Question: I am developing and tableView in which in each row I have to display the click counter and row number.Each cell must have an initial click counter value of 0 when application is initialized. Then increment the click counter value within a cell whenever a user clicks on the cell.
I have take 26 fixed rows. I have taken tableData.plist file as in the attached image.
I am initializing the self.dataArray with the plist .
Now I want to do implementation in the didSelectRowAtIndexPath delegate method,if any row is tapped that row's click counter should increment.
'''
- (void)viewDidLoad {
[super viewDidLoad];
NSString *path = [[NSBundle mainBundle] pathForResource:@"tableData" ofType:@"plist"];
self.dataArray = [NSMutableArray arrayWithContentsOfFile:path];//array initialized with plist
}
- (NSInteger)tableView:(UITableView *)tableView numberOfRowsInSection:(NSInteger)section
{
return [self.dataArray count];
}
- (UITableViewCell *)tableView:(UITableView *)tableView cellForRowAtIndexPath:(NSIndexPath *)indexPath
{
static NSString *kCustomCellID = @"MyCellID";
UILabel *label1 = [[UILabel alloc] initWithFrame:CGRectMake(160.0f, 2.0f, 30.0f, 20.0f)];//label for rowid
UILabel *label2 = [[UILabel alloc] initWithFrame:CGRectMake(160.0f, 24.0f, 30.0f, 30.0f)];//label for counter
label2.textColor = [UIColor grayColor];
UITableViewCell *cell = (UITableViewCell *)[tableView dequeueReusableCellWithIdentifier:kCustomCellID];
if (cell == nil)
{
cell = [[[UITableViewCell alloc] initWithStyle:UITableViewCellStyleSubtitle reuseIdentifier:kCustomCellID] autorelease];
cell.selectionStyle = UITableViewCellSelectionStyleNone;
}
if([self.dataArray count]>indexPath.row)
{
label1.text = [[self.dataArray objectAtIndex:indexPath.row] objectForKey:@"Lable1"];
label2.text =[[self.dataArray objectAtIndex:indexPath.row] objectForKey:@"Lable2"];
}
else {
label1.text = @"";
label2.text =@"";
}
[cell.contentView addSubview:label1];
[cell.contentView addSubview:label2];
[label1 release];
[label2 release];
return cell;
}
#pragma mark -
#pragma mark Table view delegate
- (void)tableView:(UITableView *)tableView didSelectRowAtIndexPath:(NSIndexPath *)indexPath {
//implementation for row counter incrementer.
}
'''
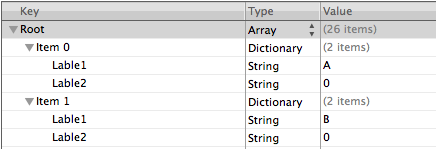
Answer: Try this.
'''
- (void)tableView:(UITableView *)tableView didSelectRowAtIndexPath:(NSIndexPath *)indexPath {
//take dictionary object from dataArray at selected index
//take Lable2 value as a string and convert it into integer and increment the integer value
//now convert this incremented integer value into string
//now save it new string in Lable2 for the object dictionary and add this dict object into dataArray at selected index
NSMutableDictionary * tempDict = [self.dataArray objectAtIndex:indexPath.row];
int tempLableInt = [[tempDict objectForKey:@"Lable2"] intValue];
tempLableInt = tempLableInt +1;
[tempDict setObject:[NSString stringWithFormat:@"%d",tempLableInt] forKey:@"Lable2"];
[self.dataArray replaceObjectAtIndex:indexPath.row withObject:tempDict];
[tableView reloadData];
}
'''